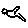
Label: bird